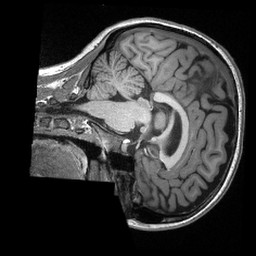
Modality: T1w
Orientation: sagittal
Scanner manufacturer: siemens
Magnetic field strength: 3 T
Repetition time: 2.3 s
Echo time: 0.00308 s